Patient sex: M
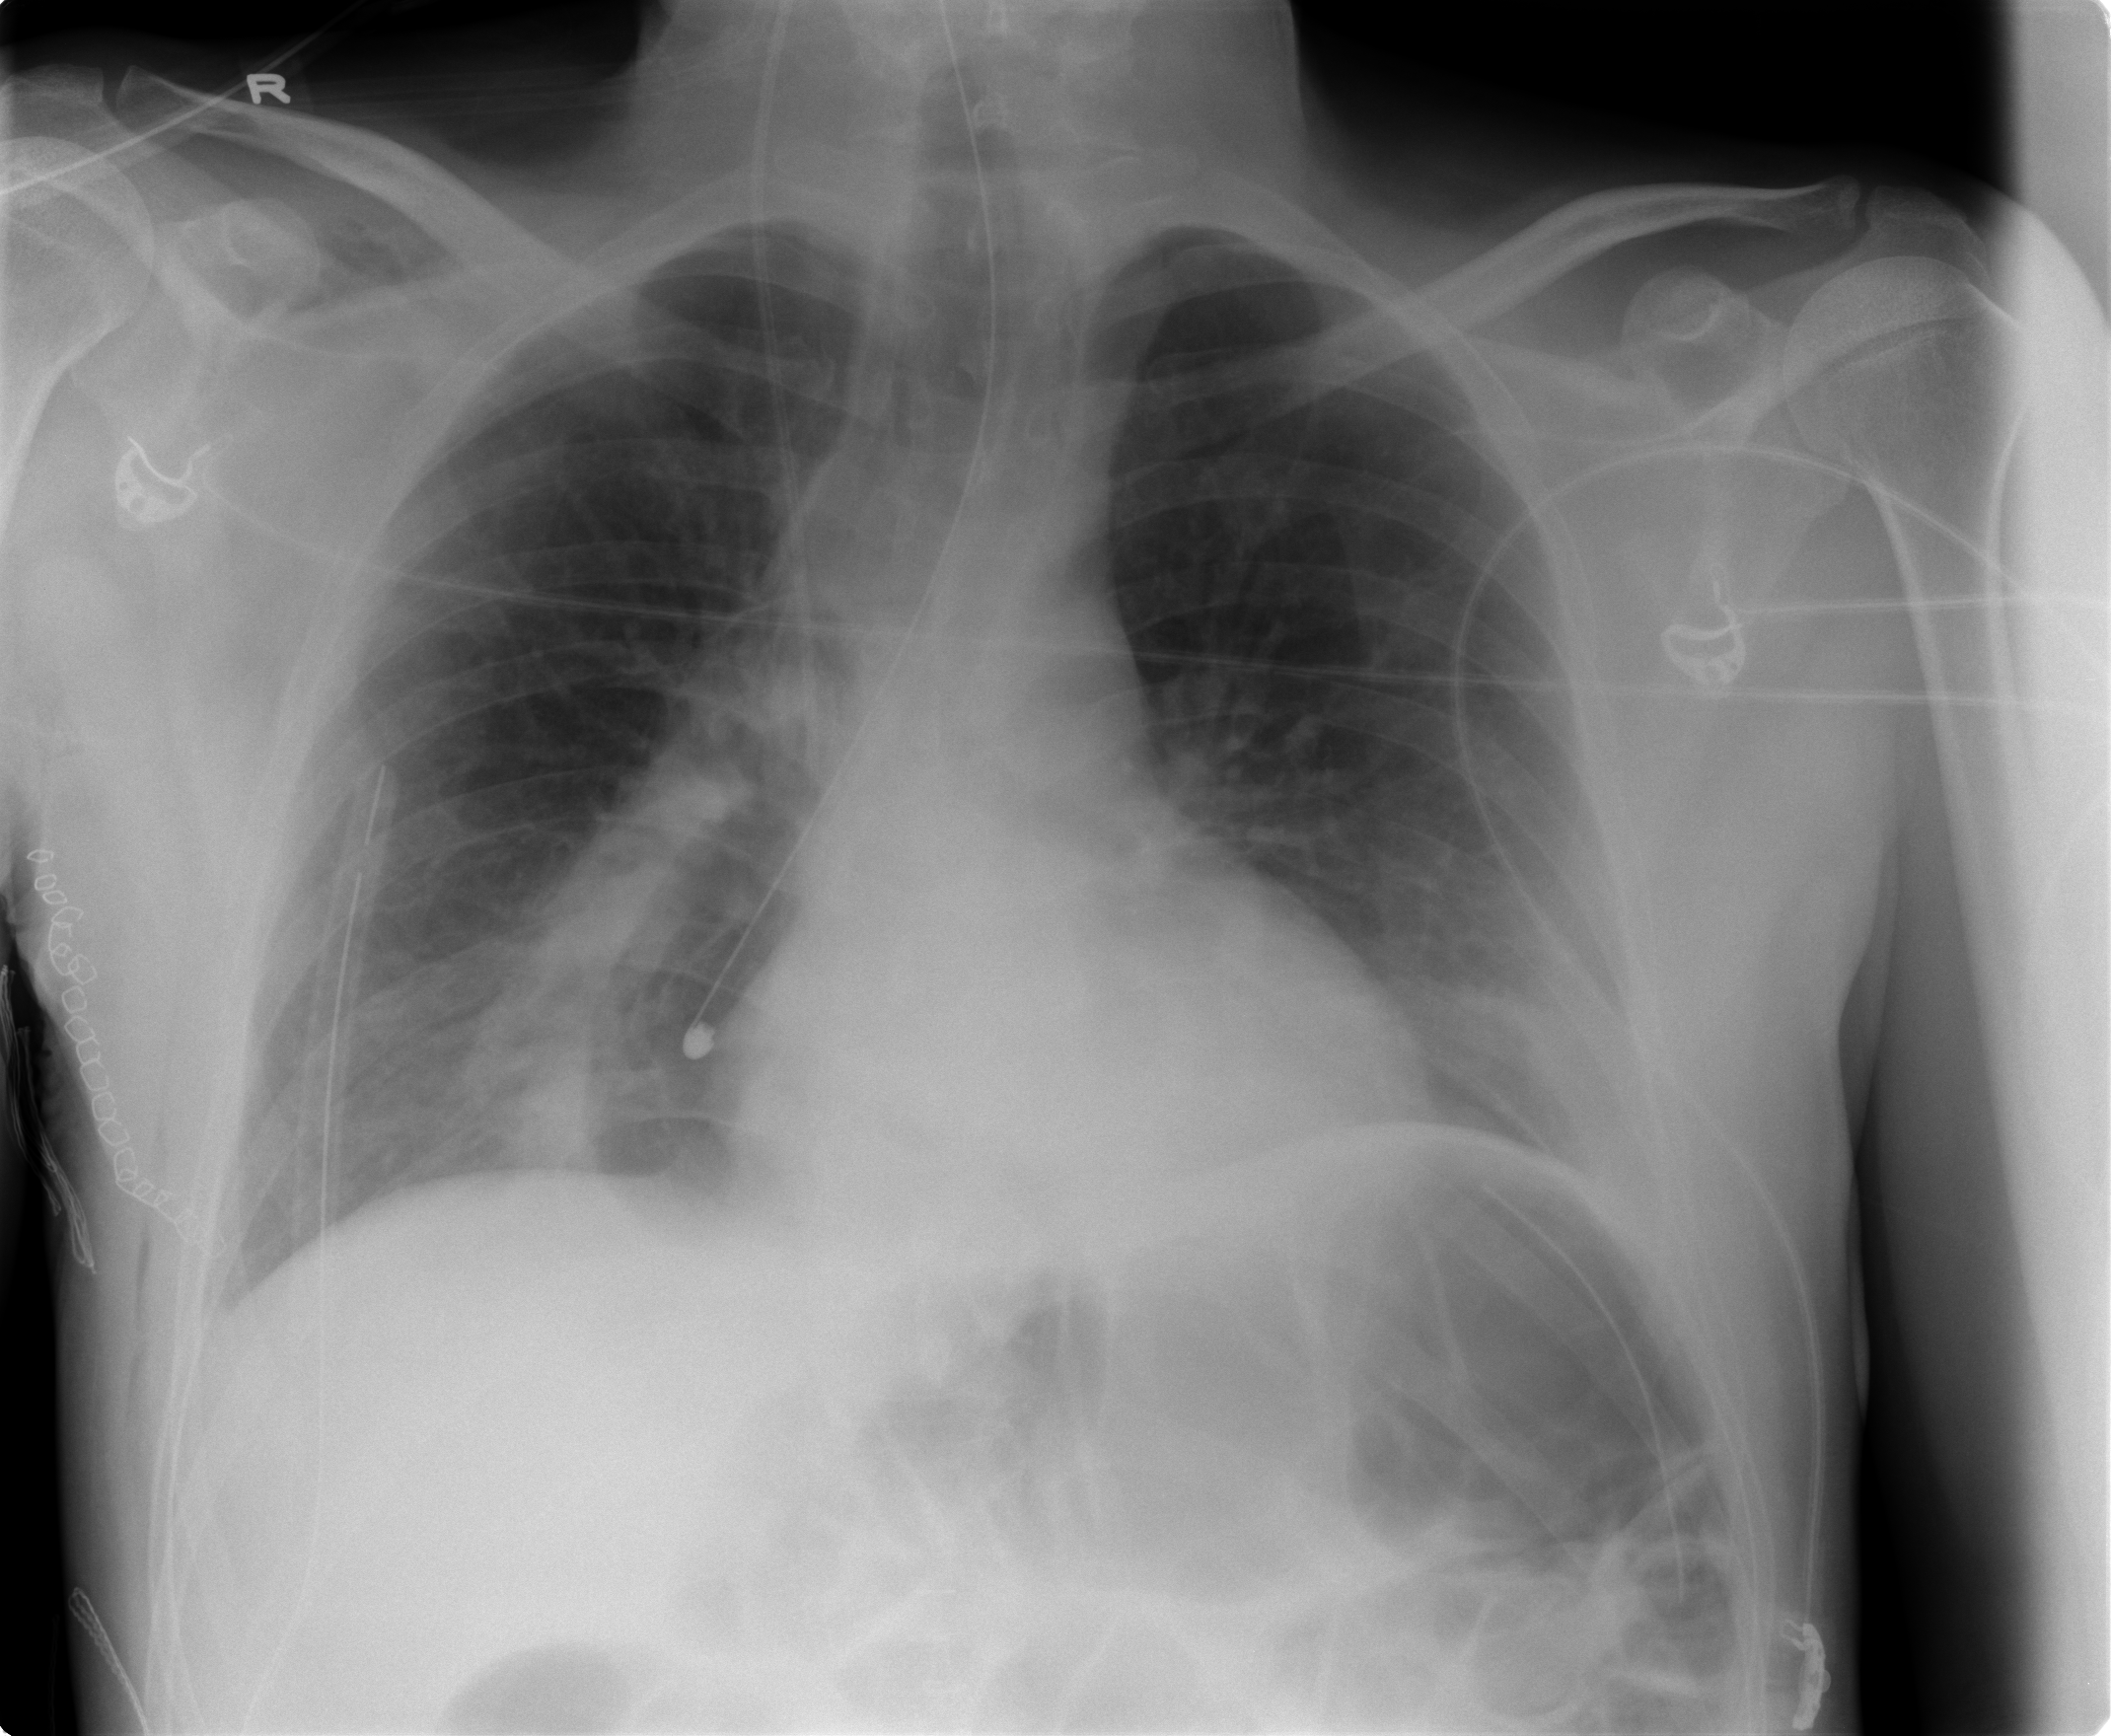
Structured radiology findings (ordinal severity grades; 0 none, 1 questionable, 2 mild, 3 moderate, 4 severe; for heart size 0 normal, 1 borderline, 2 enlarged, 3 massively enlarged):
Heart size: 1
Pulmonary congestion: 0
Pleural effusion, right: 0
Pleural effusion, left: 1
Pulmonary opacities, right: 0
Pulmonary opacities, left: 0
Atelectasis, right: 2
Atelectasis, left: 2